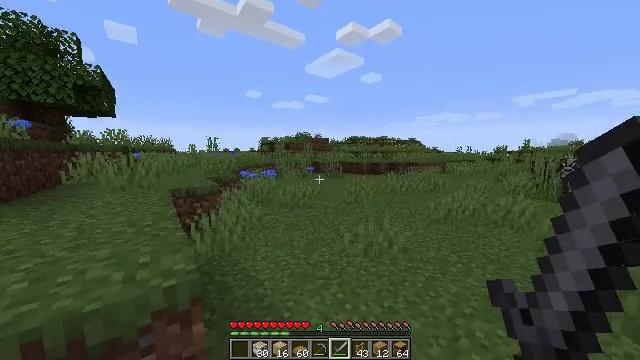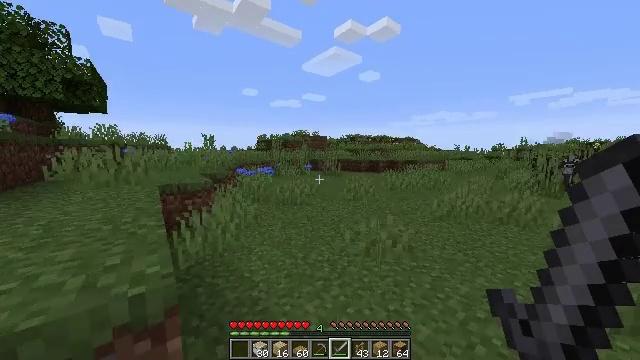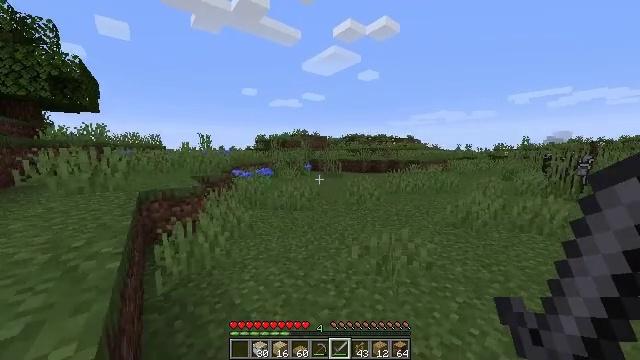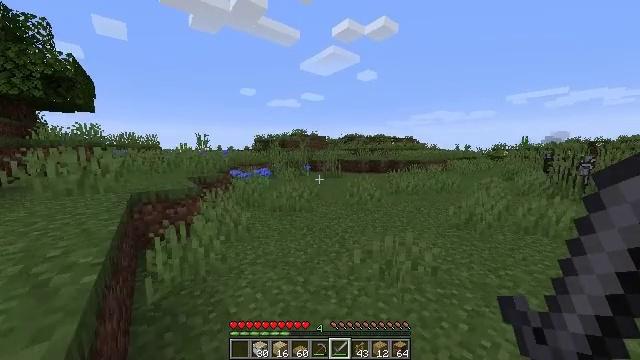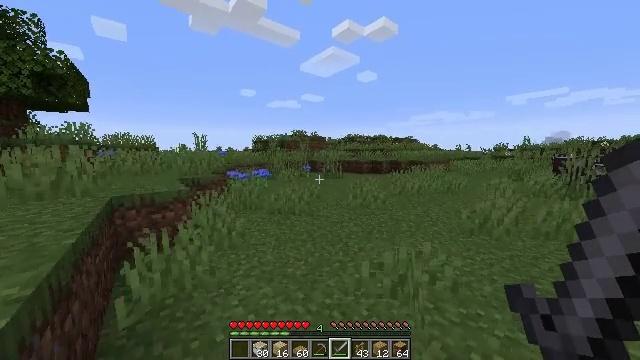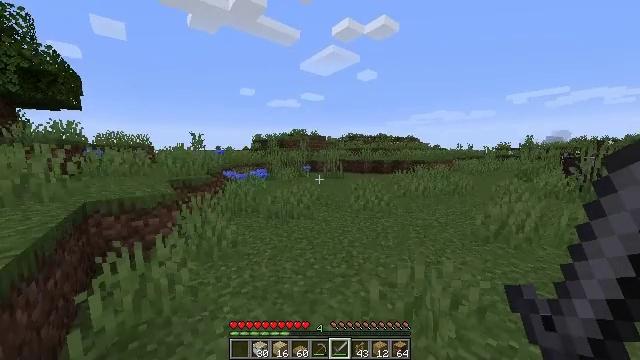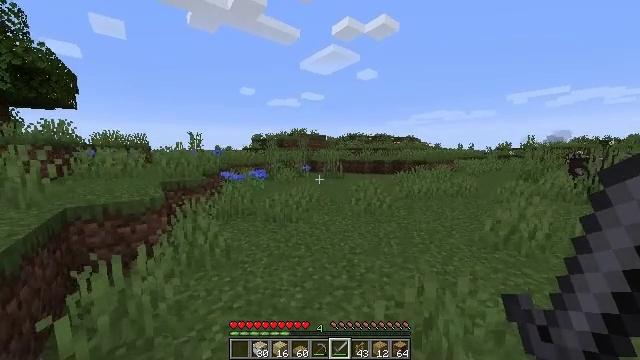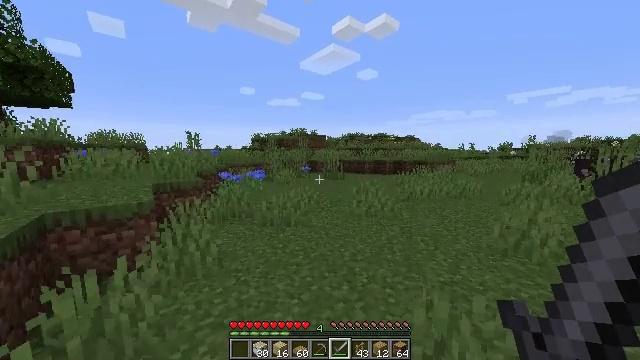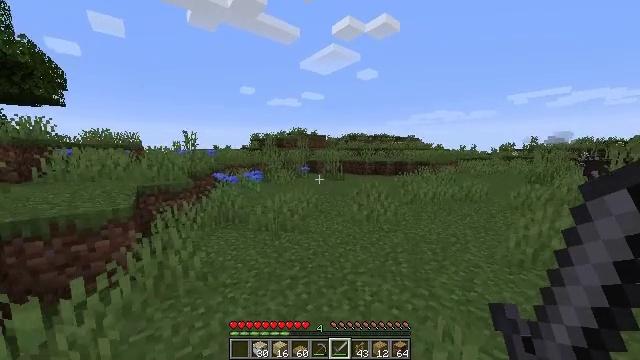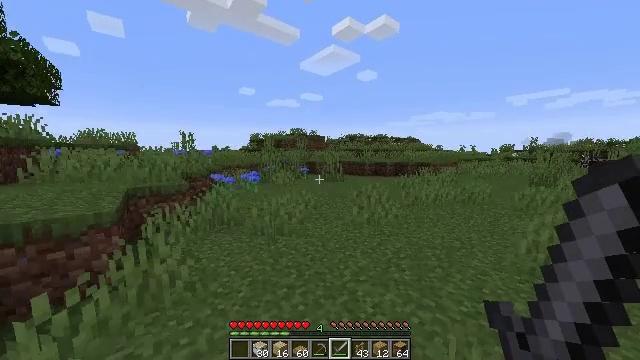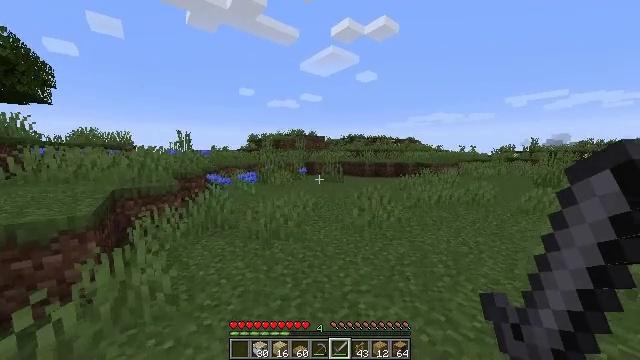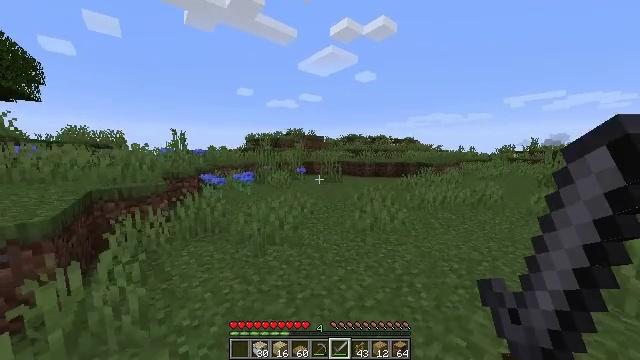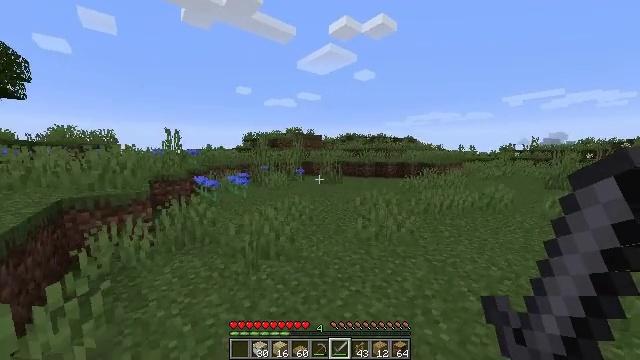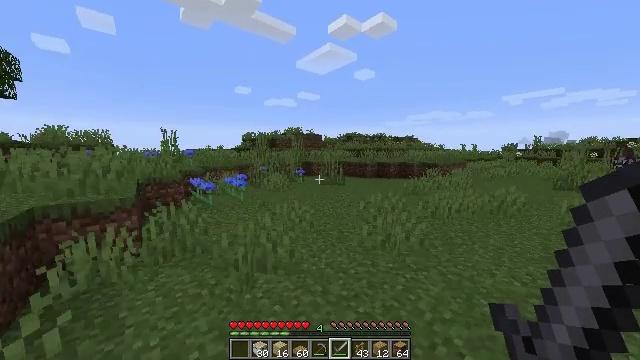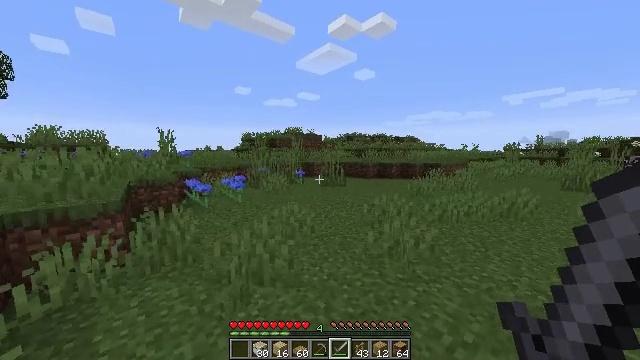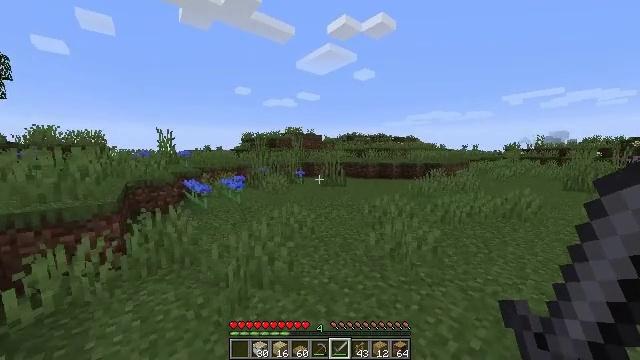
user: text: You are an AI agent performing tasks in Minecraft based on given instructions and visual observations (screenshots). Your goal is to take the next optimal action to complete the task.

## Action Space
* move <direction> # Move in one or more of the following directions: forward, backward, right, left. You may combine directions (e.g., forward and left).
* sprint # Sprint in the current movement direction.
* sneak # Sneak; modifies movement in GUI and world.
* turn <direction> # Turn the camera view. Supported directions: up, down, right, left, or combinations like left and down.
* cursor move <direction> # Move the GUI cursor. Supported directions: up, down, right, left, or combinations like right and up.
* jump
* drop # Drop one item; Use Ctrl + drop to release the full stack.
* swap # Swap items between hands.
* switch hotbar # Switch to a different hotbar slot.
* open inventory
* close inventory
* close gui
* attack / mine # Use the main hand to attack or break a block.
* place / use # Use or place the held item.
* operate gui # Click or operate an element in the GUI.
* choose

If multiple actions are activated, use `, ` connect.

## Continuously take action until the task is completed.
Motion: motion action
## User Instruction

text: Break the sugar cane.
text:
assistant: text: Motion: move forward, sprint
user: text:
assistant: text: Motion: move forward, sprint
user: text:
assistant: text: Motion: move forward, sprint
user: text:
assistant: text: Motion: move forward, sprint
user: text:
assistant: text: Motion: move forward, sprint
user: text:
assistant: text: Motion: move forward, sprint
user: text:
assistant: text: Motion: move forward, sprint
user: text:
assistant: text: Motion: move forward, sprint
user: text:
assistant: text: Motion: move forward, sprint
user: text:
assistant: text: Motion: move forward, sprint
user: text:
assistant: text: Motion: move forward, sprint
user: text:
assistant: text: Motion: move forward, sprint
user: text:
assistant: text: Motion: move forward, sprint
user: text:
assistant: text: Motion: move forward, sprint
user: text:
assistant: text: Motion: move forward, sprint
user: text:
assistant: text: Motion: move forward, sprint
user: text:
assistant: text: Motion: move forward, sprint
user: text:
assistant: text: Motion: move forward, sprint
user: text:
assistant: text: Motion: move forward, sprint
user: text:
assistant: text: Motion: sprint
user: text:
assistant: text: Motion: sprint
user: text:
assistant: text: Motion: no_op
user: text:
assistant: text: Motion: no_op
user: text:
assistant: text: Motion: no_op
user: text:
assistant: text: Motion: no_op
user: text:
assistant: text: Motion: no_op
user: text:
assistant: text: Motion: no_op
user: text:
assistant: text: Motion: no_op
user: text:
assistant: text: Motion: no_op
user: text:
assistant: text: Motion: sprint